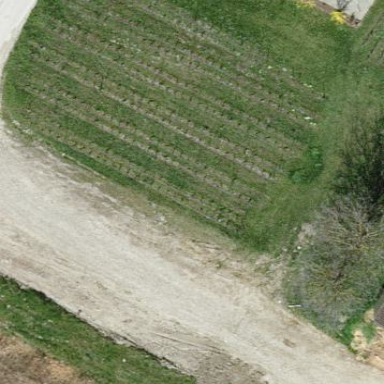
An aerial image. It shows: Vineyard.